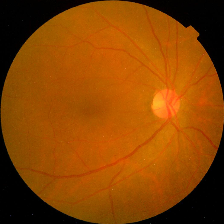
Diabetic retinopathy grade: No DR